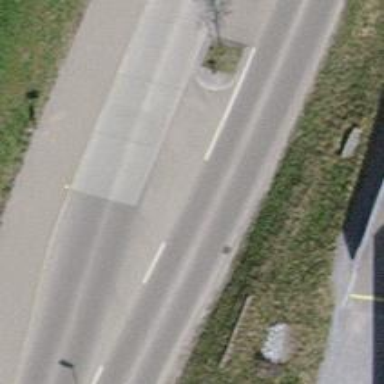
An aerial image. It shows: Bus stop equipped with public transport stop position.